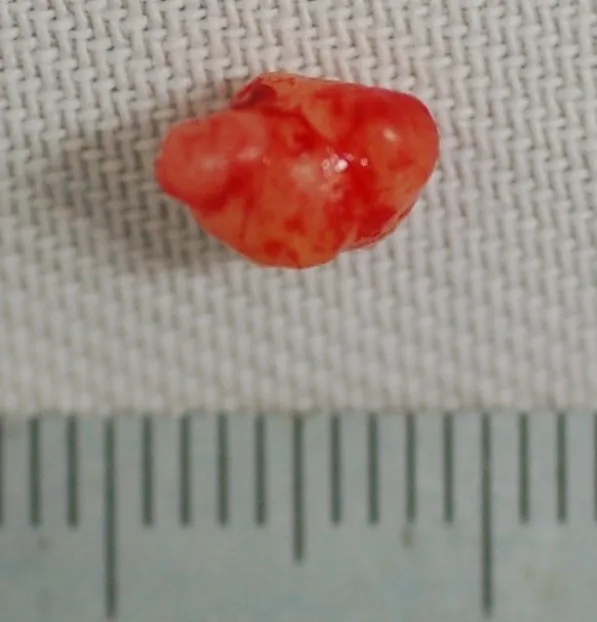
Gross examination of the excised specimen, showing an oval lesion with smooth surface.
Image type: medical_photograph (other_medical_photograph)